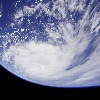
Label: cloud